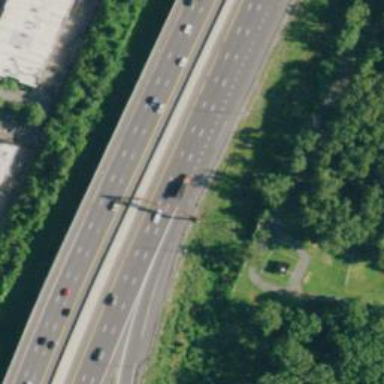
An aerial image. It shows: Urban freeway or expressway.